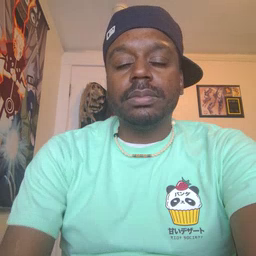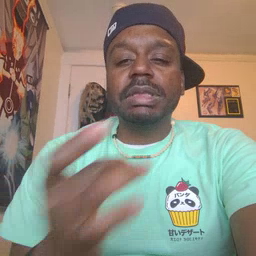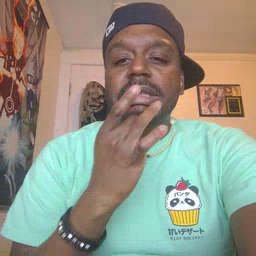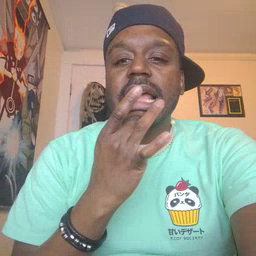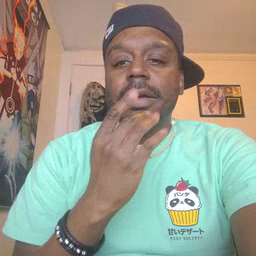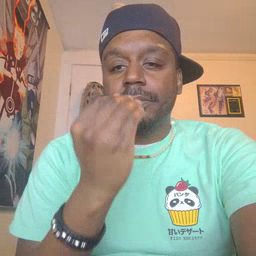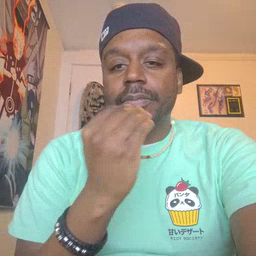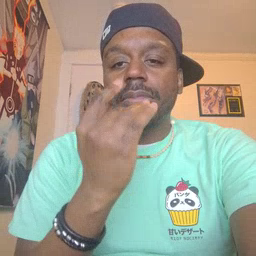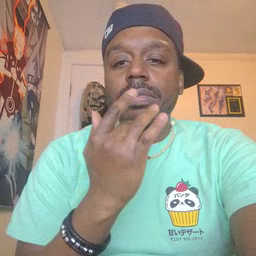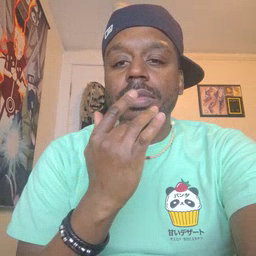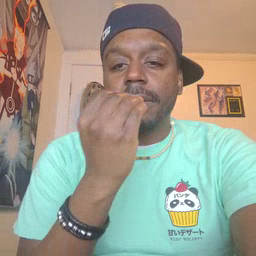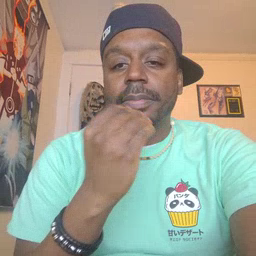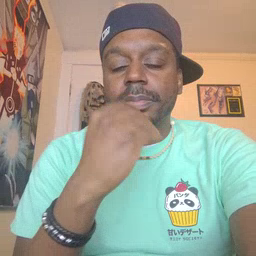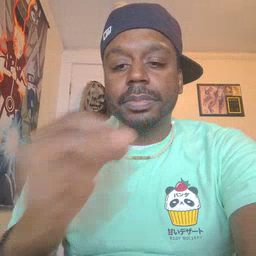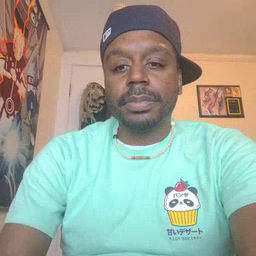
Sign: snack